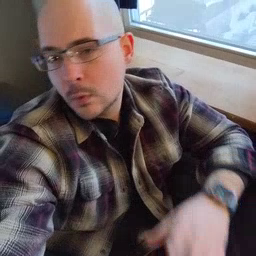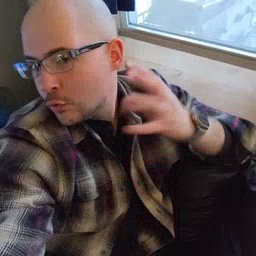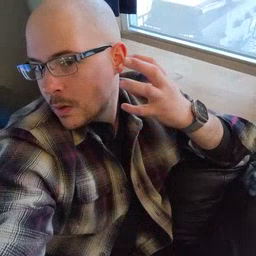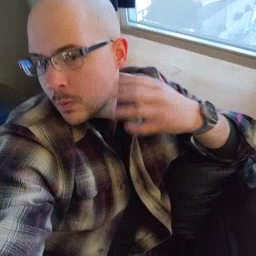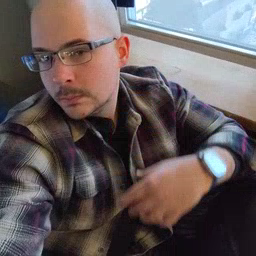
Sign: radio